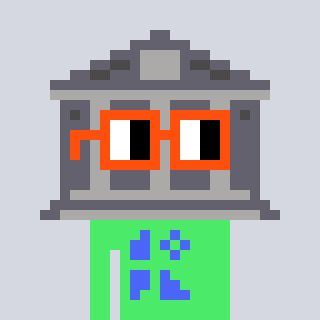
a pixel art character with square orange glasses, a bank-shaped head and a teal-colored body on a cool background